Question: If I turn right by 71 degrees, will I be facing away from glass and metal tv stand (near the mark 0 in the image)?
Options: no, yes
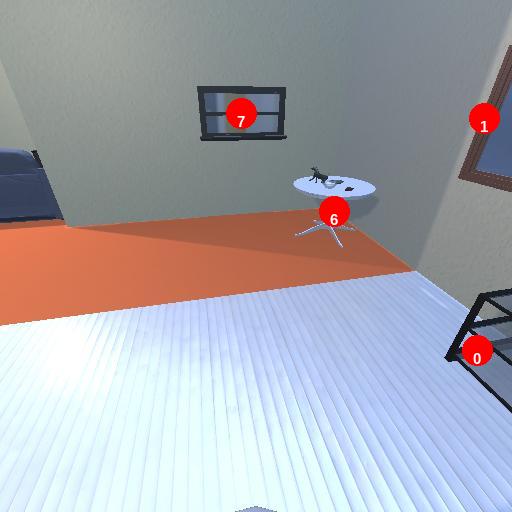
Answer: no